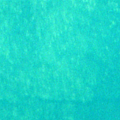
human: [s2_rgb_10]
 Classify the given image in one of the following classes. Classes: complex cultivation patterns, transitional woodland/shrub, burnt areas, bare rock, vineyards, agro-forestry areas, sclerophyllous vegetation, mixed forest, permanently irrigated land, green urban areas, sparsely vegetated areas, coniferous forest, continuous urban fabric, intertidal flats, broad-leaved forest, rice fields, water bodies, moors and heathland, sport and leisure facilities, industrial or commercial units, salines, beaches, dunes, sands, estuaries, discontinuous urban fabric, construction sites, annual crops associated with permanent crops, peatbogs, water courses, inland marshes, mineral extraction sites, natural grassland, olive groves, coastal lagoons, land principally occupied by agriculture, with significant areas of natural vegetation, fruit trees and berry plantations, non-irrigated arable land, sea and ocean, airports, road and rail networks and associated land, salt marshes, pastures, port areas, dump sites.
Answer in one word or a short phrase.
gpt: sea and ocean